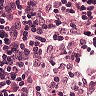
Metastatic tissue present: no